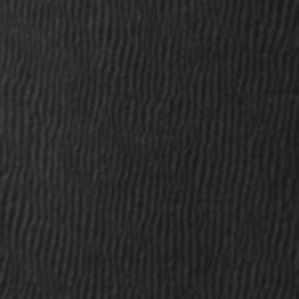
Label: frost